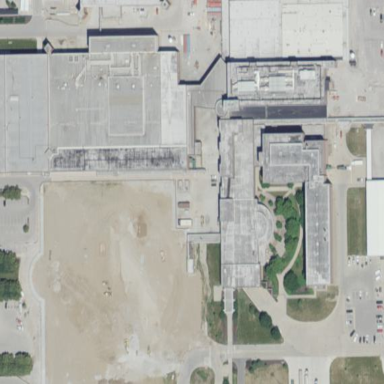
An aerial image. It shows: Industrial building.